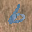
Label: 6